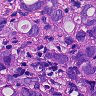
Metastatic tissue present: yes